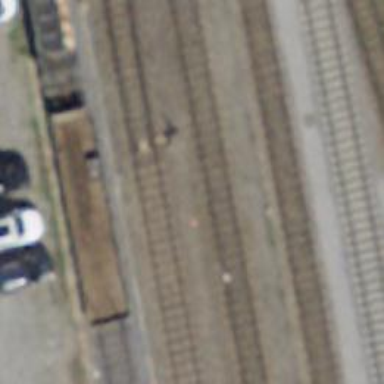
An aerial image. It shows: Railway switch.